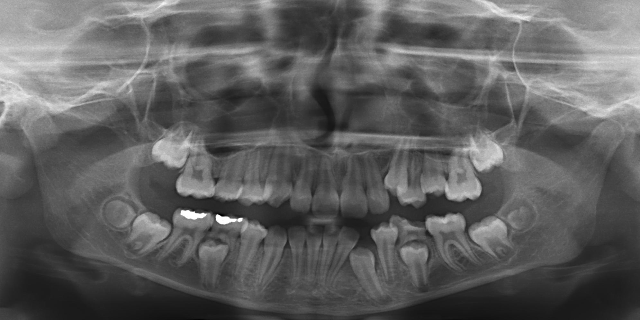
child